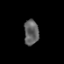
Tissue: prostate
Cell type: T cells
Senescence score: 0.2432
Nuclear area (px): 362
Mean DAPI intensity: 97.088